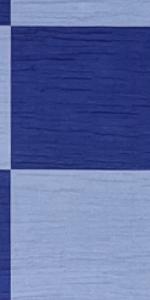
Label: Empty